Field crop: tomato
Growth stage: 2
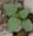
Species: solanum